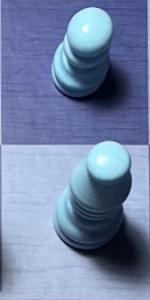
Label: Bishop_White